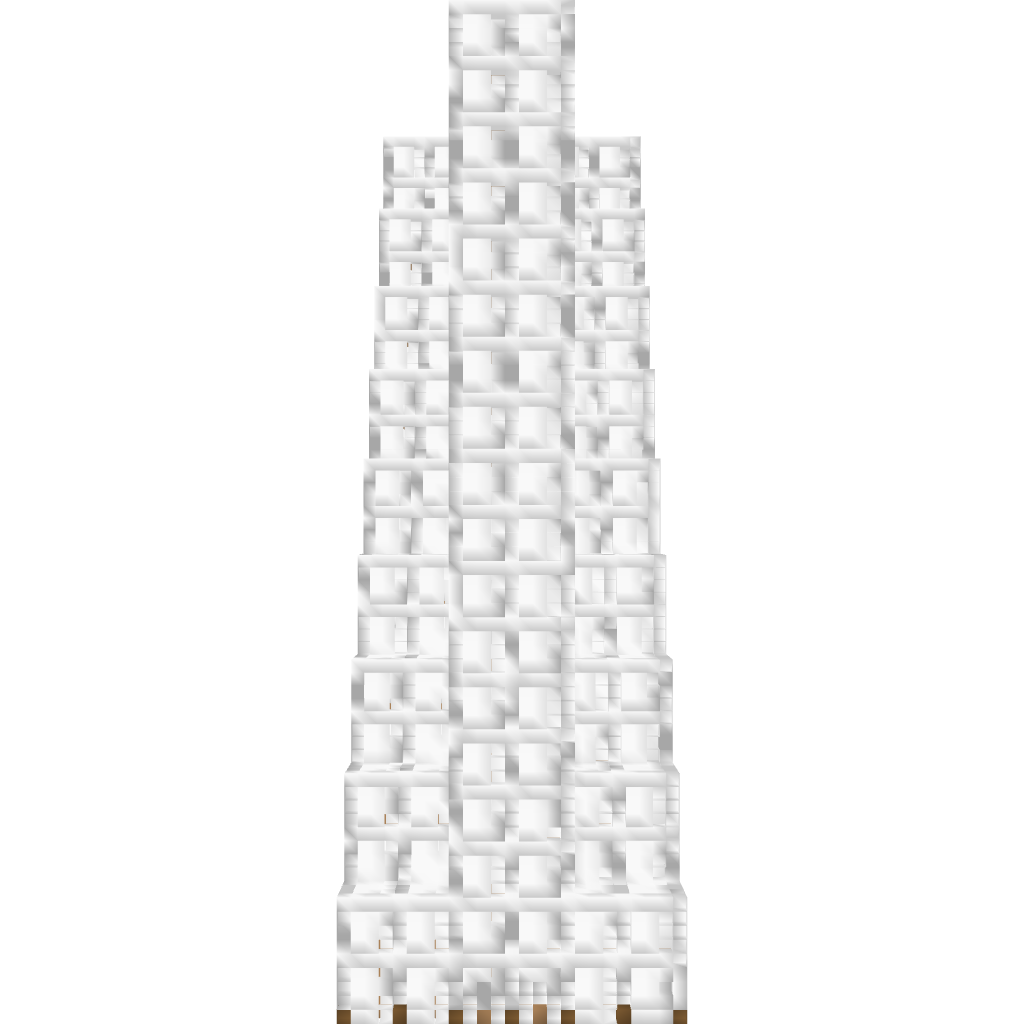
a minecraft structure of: Modern Skyscraper #2 bad low quality